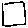
Label: square